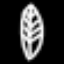
Label: leaf